Question: I am trying to use C# to backup selected databases in my WPF application. I think the code is fine, but when the backup runs, I get this error:

Since I received that error I tried to give the folder permissions to everyone through C# but I am still having the same issue. Any help will be greatly appreciated. Thanks in advance.
Here is my code:
'''
DirectorySecurity sec = Directory.GetAccessControl(backupFolder);
SecurityIdentifier everyone = new SecurityIdentifier(WellKnownSidType.WorldSid, null);
sec.AddAccessRule(new FileSystemAccessRule(everyone, FileSystemRights.Modify | FileSystemRights.Synchronize, InheritanceFlags.ContainerInherit | InheritanceFlags.ObjectInherit, PropagationFlags.None, AccessControlType.Allow));
Directory.SetAccessControl(backupFolder, sec);
List<string> dbNameList = GetDatabaseList();
if (dbNameList != null)
{
SqlCommand oCommand = null;
SqlConnection oConnection = null;
foreach (string dbName in dbNameList)
{
string command = @"BACKUP DATABASE " + dbName + " TO DISK='" + backupFolder + "'";
oConnection = new SqlConnection(ConnectionString);
if (oConnection.State != ConnectionState.Open)
oConnection.Open();
oCommand = new SqlCommand(command, oConnection);
oCommand.ExecuteNonQuery();
}
oConnection.Close();
}
'''
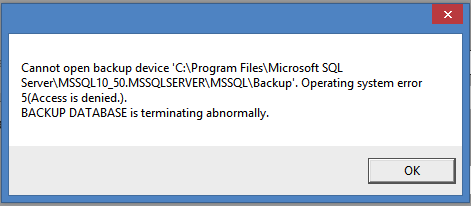
Answer: I suspect the is a bit misleading and is caused by the fact that
'backupFolder' is a directory path as opposed to a file path pointing to a '.bak' file.
SQL Server is trying to open the for output which will fail in the observed fashion.
You need to pass a path containing the desired '.bak' output file.